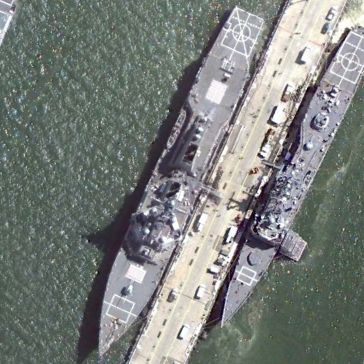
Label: destroyer